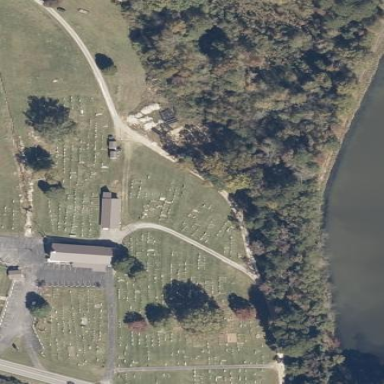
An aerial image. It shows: Cemetery with graves.